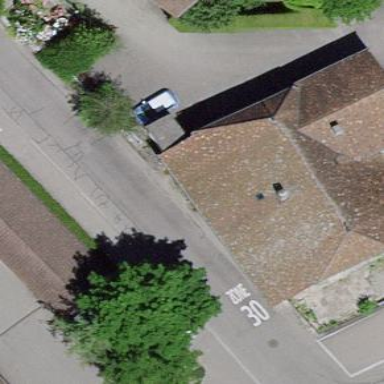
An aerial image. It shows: Detached building.